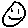
Label: smiley face